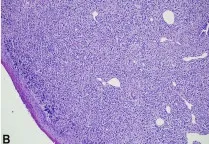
Histopathological assessment of the tumor. (A-C). Throat tumor biopsy showing sheets of plasma cells. H&E. (x 400).
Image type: pathology (h&e)